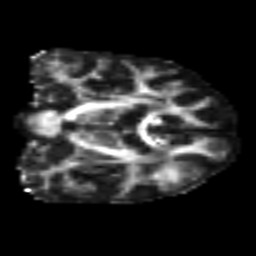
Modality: FA
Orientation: coronal
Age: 61
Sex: female
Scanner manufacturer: siemens
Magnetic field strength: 3 T
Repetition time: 4.987 s
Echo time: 0.0792 s